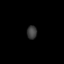
Tissue: lung
Cell type: Endothelial cells
Senescence score: 0.5866
Nuclear area (px): 129
Mean DAPI intensity: 61.186